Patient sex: F
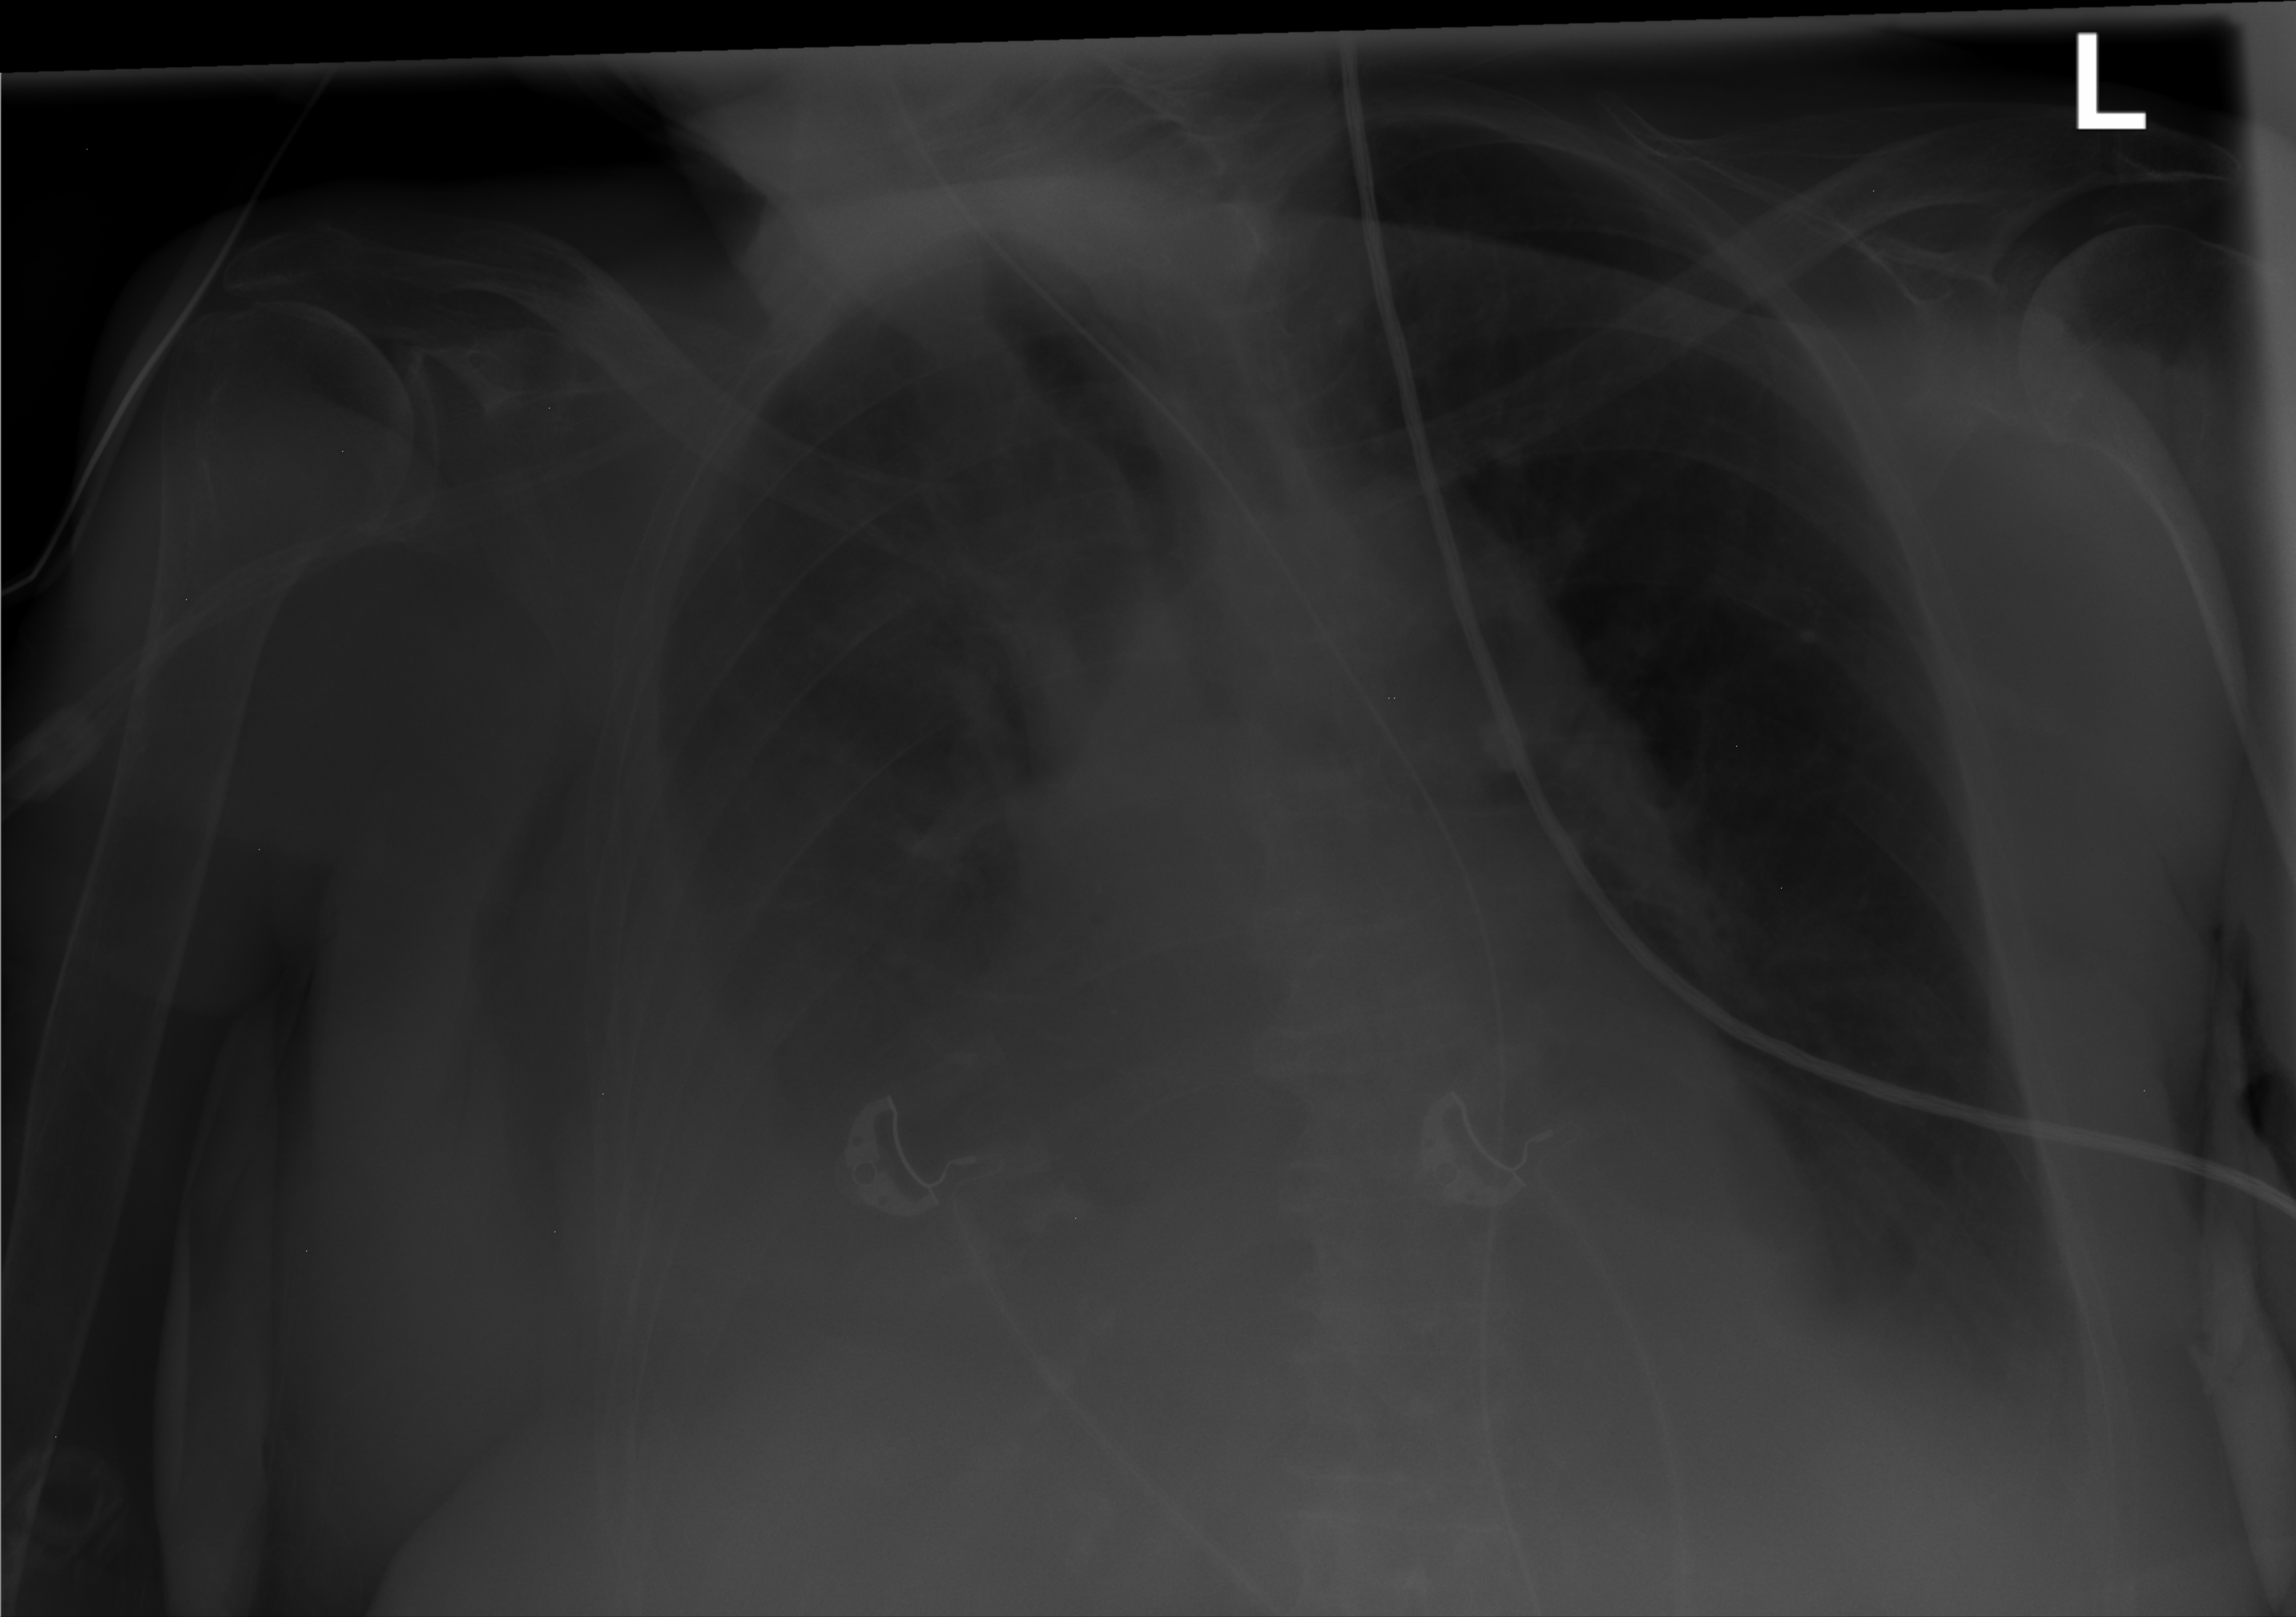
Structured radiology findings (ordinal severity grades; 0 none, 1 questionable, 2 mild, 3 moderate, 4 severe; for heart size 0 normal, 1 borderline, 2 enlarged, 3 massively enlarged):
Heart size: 0
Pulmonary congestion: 0
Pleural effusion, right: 3
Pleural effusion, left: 2
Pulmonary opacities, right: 0
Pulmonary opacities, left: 0
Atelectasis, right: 3
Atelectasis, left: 2